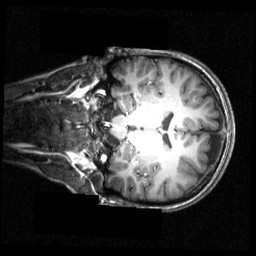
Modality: T1w
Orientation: coronal
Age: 18
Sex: female
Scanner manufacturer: siemens
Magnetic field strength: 3.951 T
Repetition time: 1.5 s
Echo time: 0.00335 s